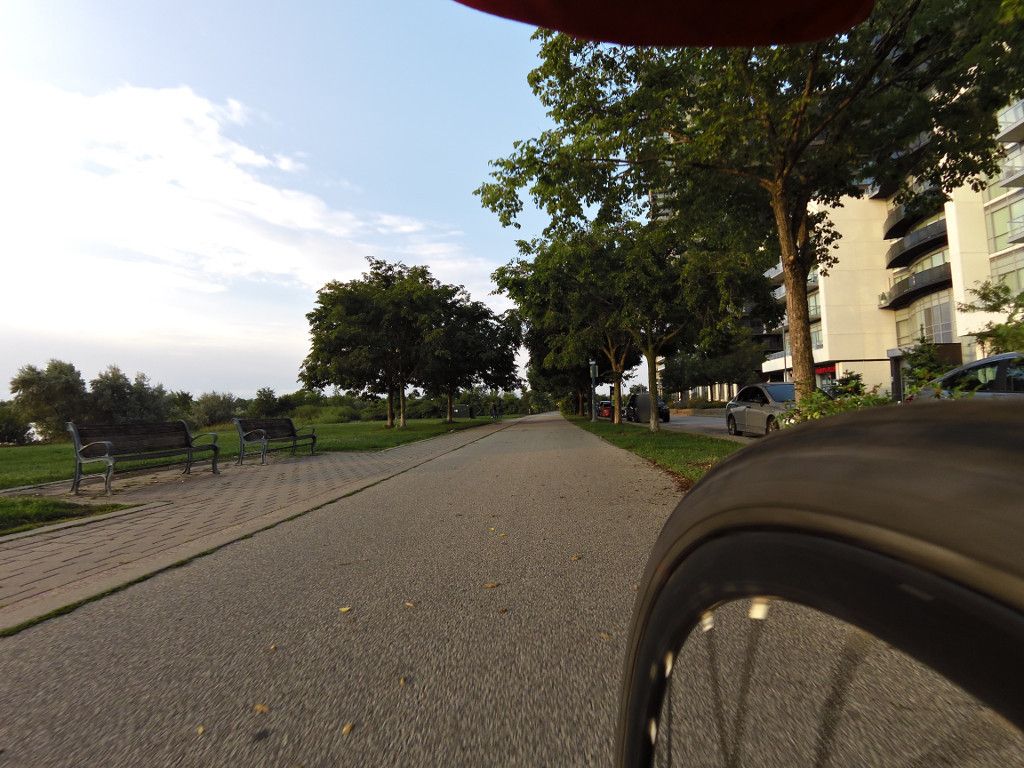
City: toronto